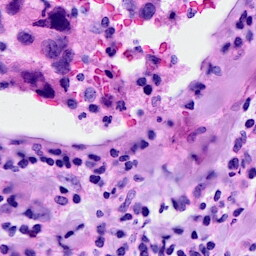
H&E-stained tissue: Breast